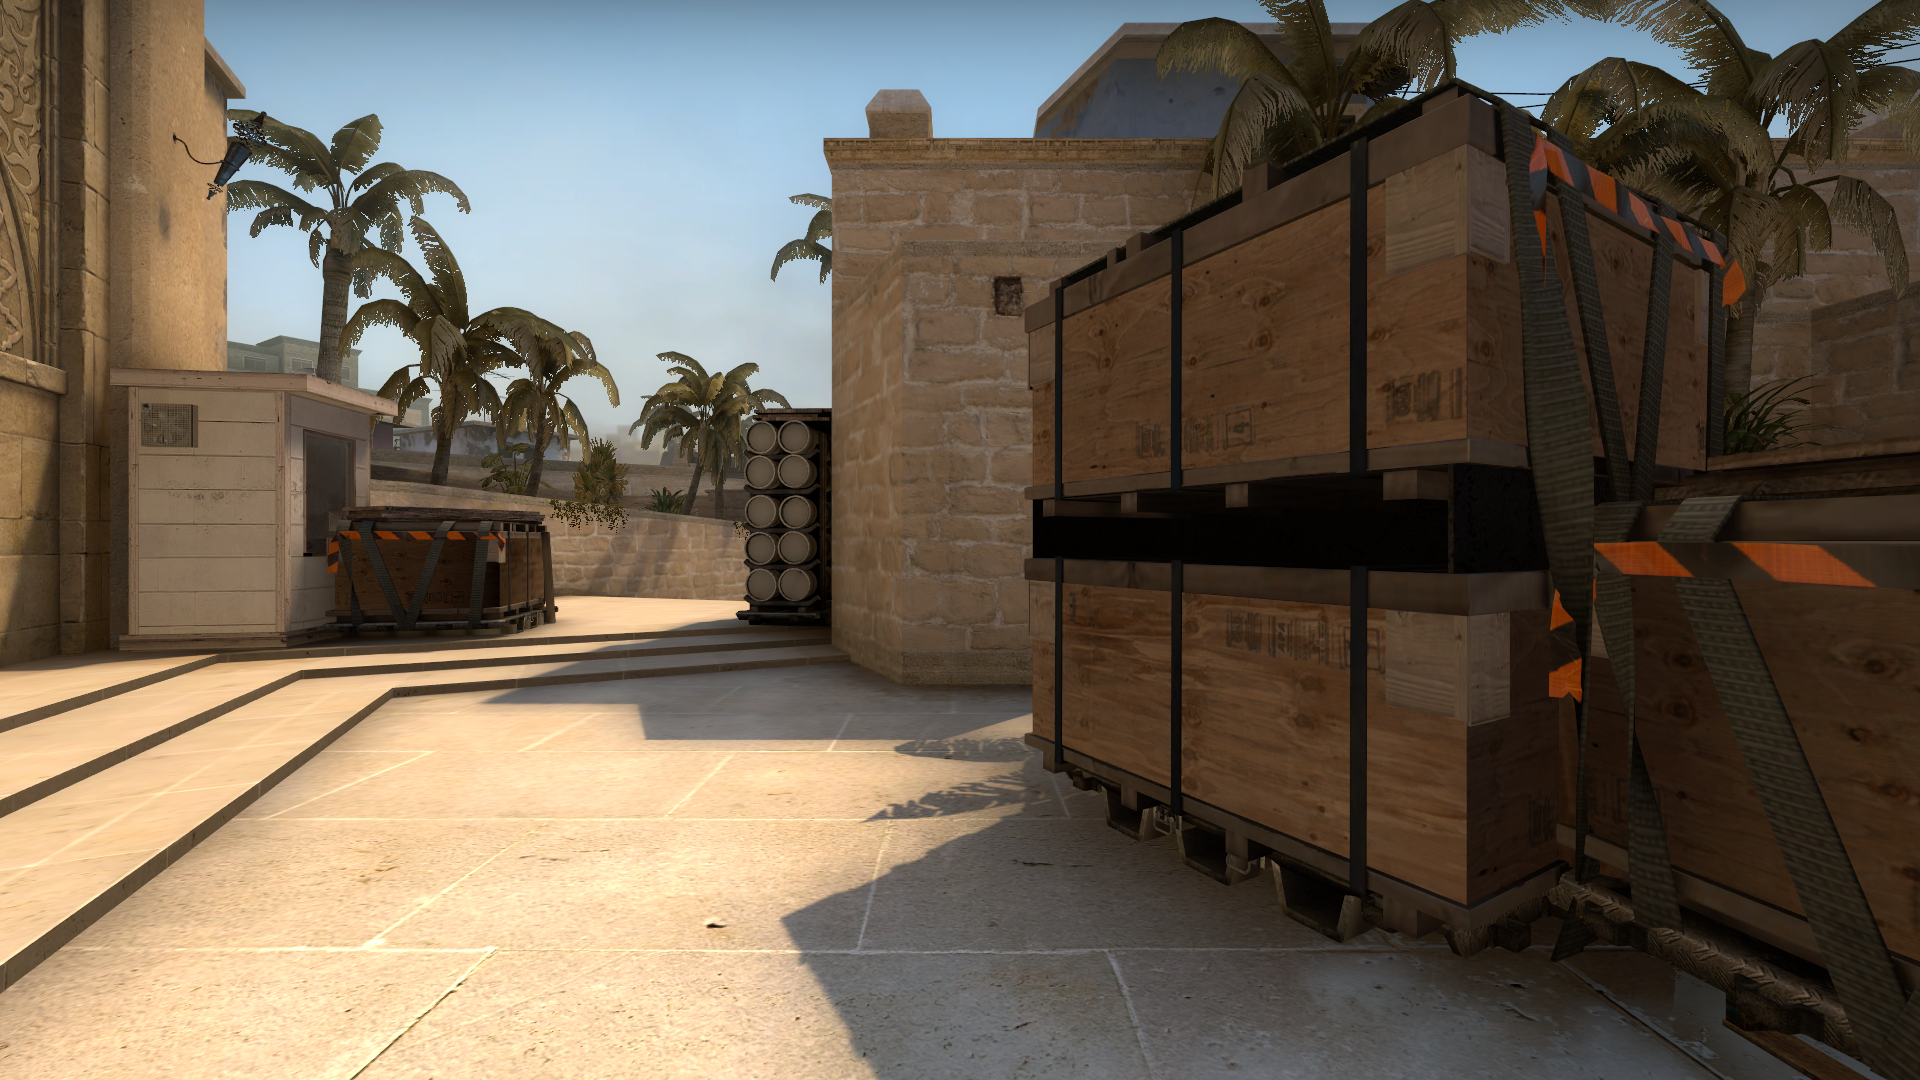
Map: de_mirage